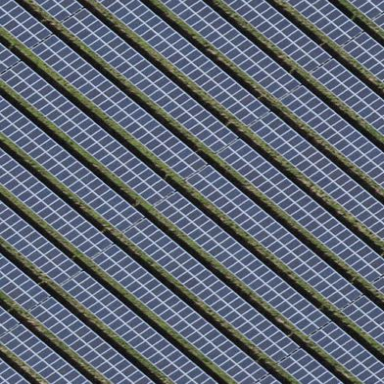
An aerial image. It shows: Solar power generator utilizing photovoltaic technology with solar photovoltaic panels.